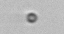
Label: nanoplankton_mix